Field crop: maize
Growth stage: 2
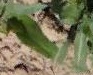
Species: maize